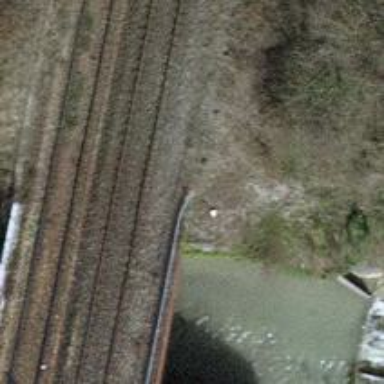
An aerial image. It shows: Railway bridge with electrified contact lines.